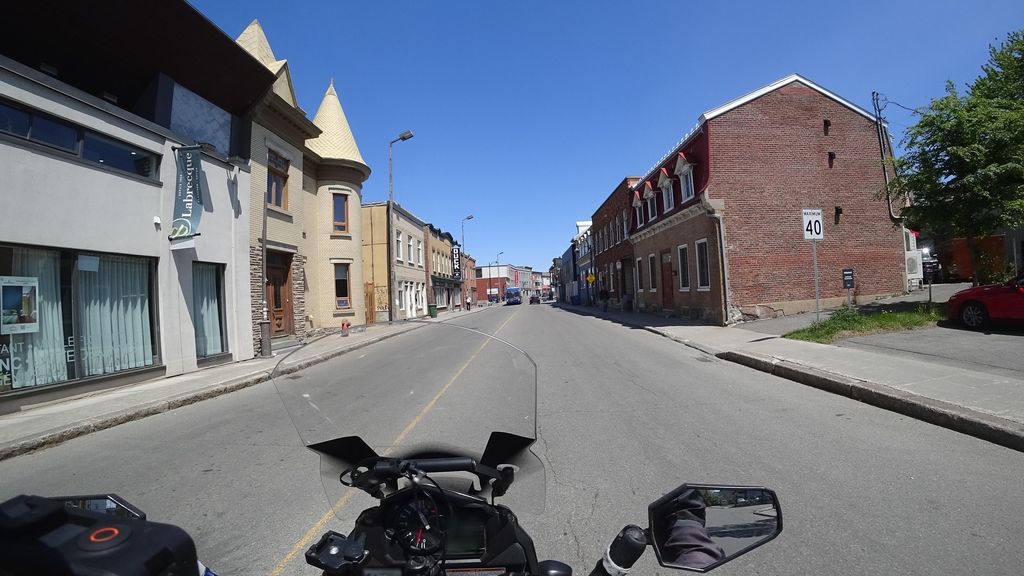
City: quebec_city